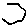
Label: hexagon